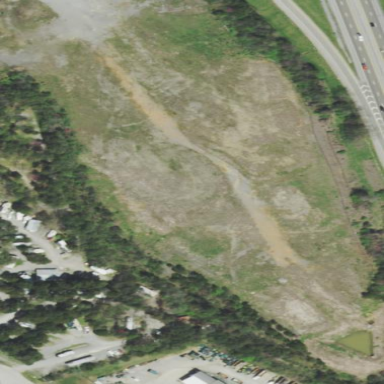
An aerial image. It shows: Brownfield area.